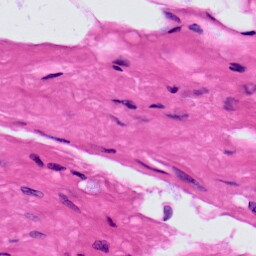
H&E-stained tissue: Prostate